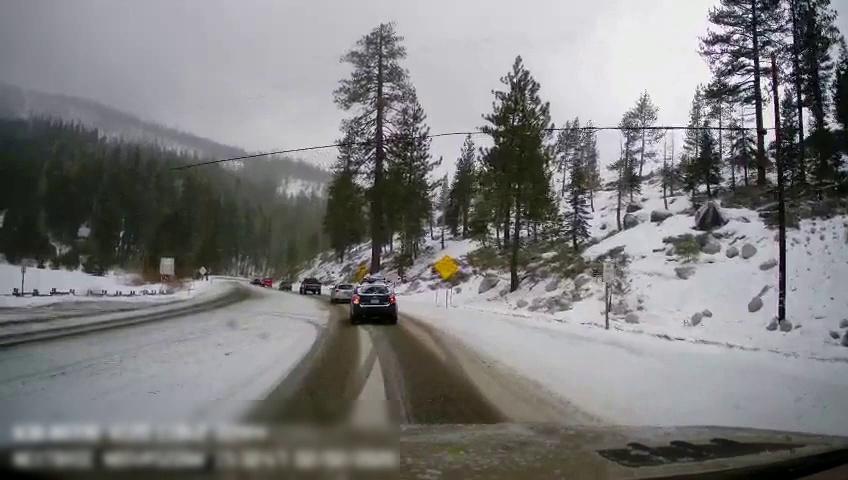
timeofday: Day
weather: Snowy
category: Drivable Space
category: Vehicles | Car
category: Vehicles | Truck
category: Vehicles | Car
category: Traffic | Signs
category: Traffic | Signs